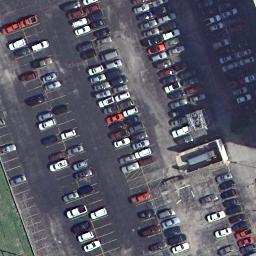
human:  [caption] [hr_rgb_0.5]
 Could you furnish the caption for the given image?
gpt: It is a parking lot with many cars parked neatly and many parking spots are free .

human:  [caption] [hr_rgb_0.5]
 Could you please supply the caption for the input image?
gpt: Many cars parked neatly with many empty parking spaces in the parking lot .

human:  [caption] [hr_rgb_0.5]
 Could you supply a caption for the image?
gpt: Lots of cars parked in lines in the parking lot .

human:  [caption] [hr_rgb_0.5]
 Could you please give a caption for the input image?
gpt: Lots of cars parked neatly in the parking lot .

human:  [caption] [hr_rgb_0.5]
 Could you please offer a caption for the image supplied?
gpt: Many cars parked in lines with many free parking spots in the parking lot .